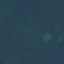
Land use / land cover class: Forest